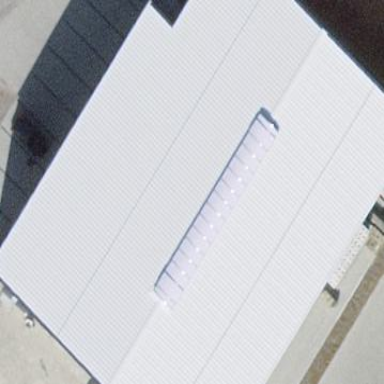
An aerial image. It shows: Industrial building.